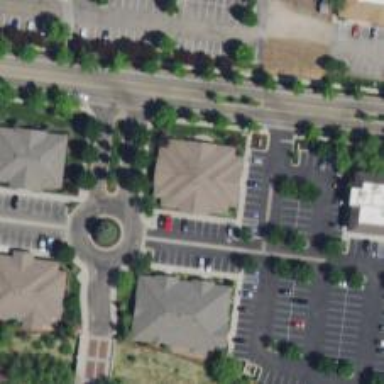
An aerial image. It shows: Healthcare clinic.